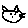
Label: cat